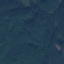
Land use / land cover: Forest